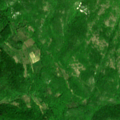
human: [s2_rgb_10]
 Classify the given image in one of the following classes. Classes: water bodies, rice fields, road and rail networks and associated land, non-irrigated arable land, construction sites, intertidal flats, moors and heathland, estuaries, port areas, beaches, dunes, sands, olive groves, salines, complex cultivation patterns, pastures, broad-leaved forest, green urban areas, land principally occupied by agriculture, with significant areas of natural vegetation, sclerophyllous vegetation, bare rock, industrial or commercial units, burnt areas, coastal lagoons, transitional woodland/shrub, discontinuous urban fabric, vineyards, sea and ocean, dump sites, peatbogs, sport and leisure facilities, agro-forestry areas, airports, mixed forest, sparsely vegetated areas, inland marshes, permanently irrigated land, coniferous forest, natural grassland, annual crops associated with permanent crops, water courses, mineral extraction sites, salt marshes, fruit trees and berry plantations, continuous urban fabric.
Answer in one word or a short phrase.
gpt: land principally occupied by agriculture, with significant areas of natural vegetation, broad-leaved forest, transitional woodland/shrub